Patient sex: M
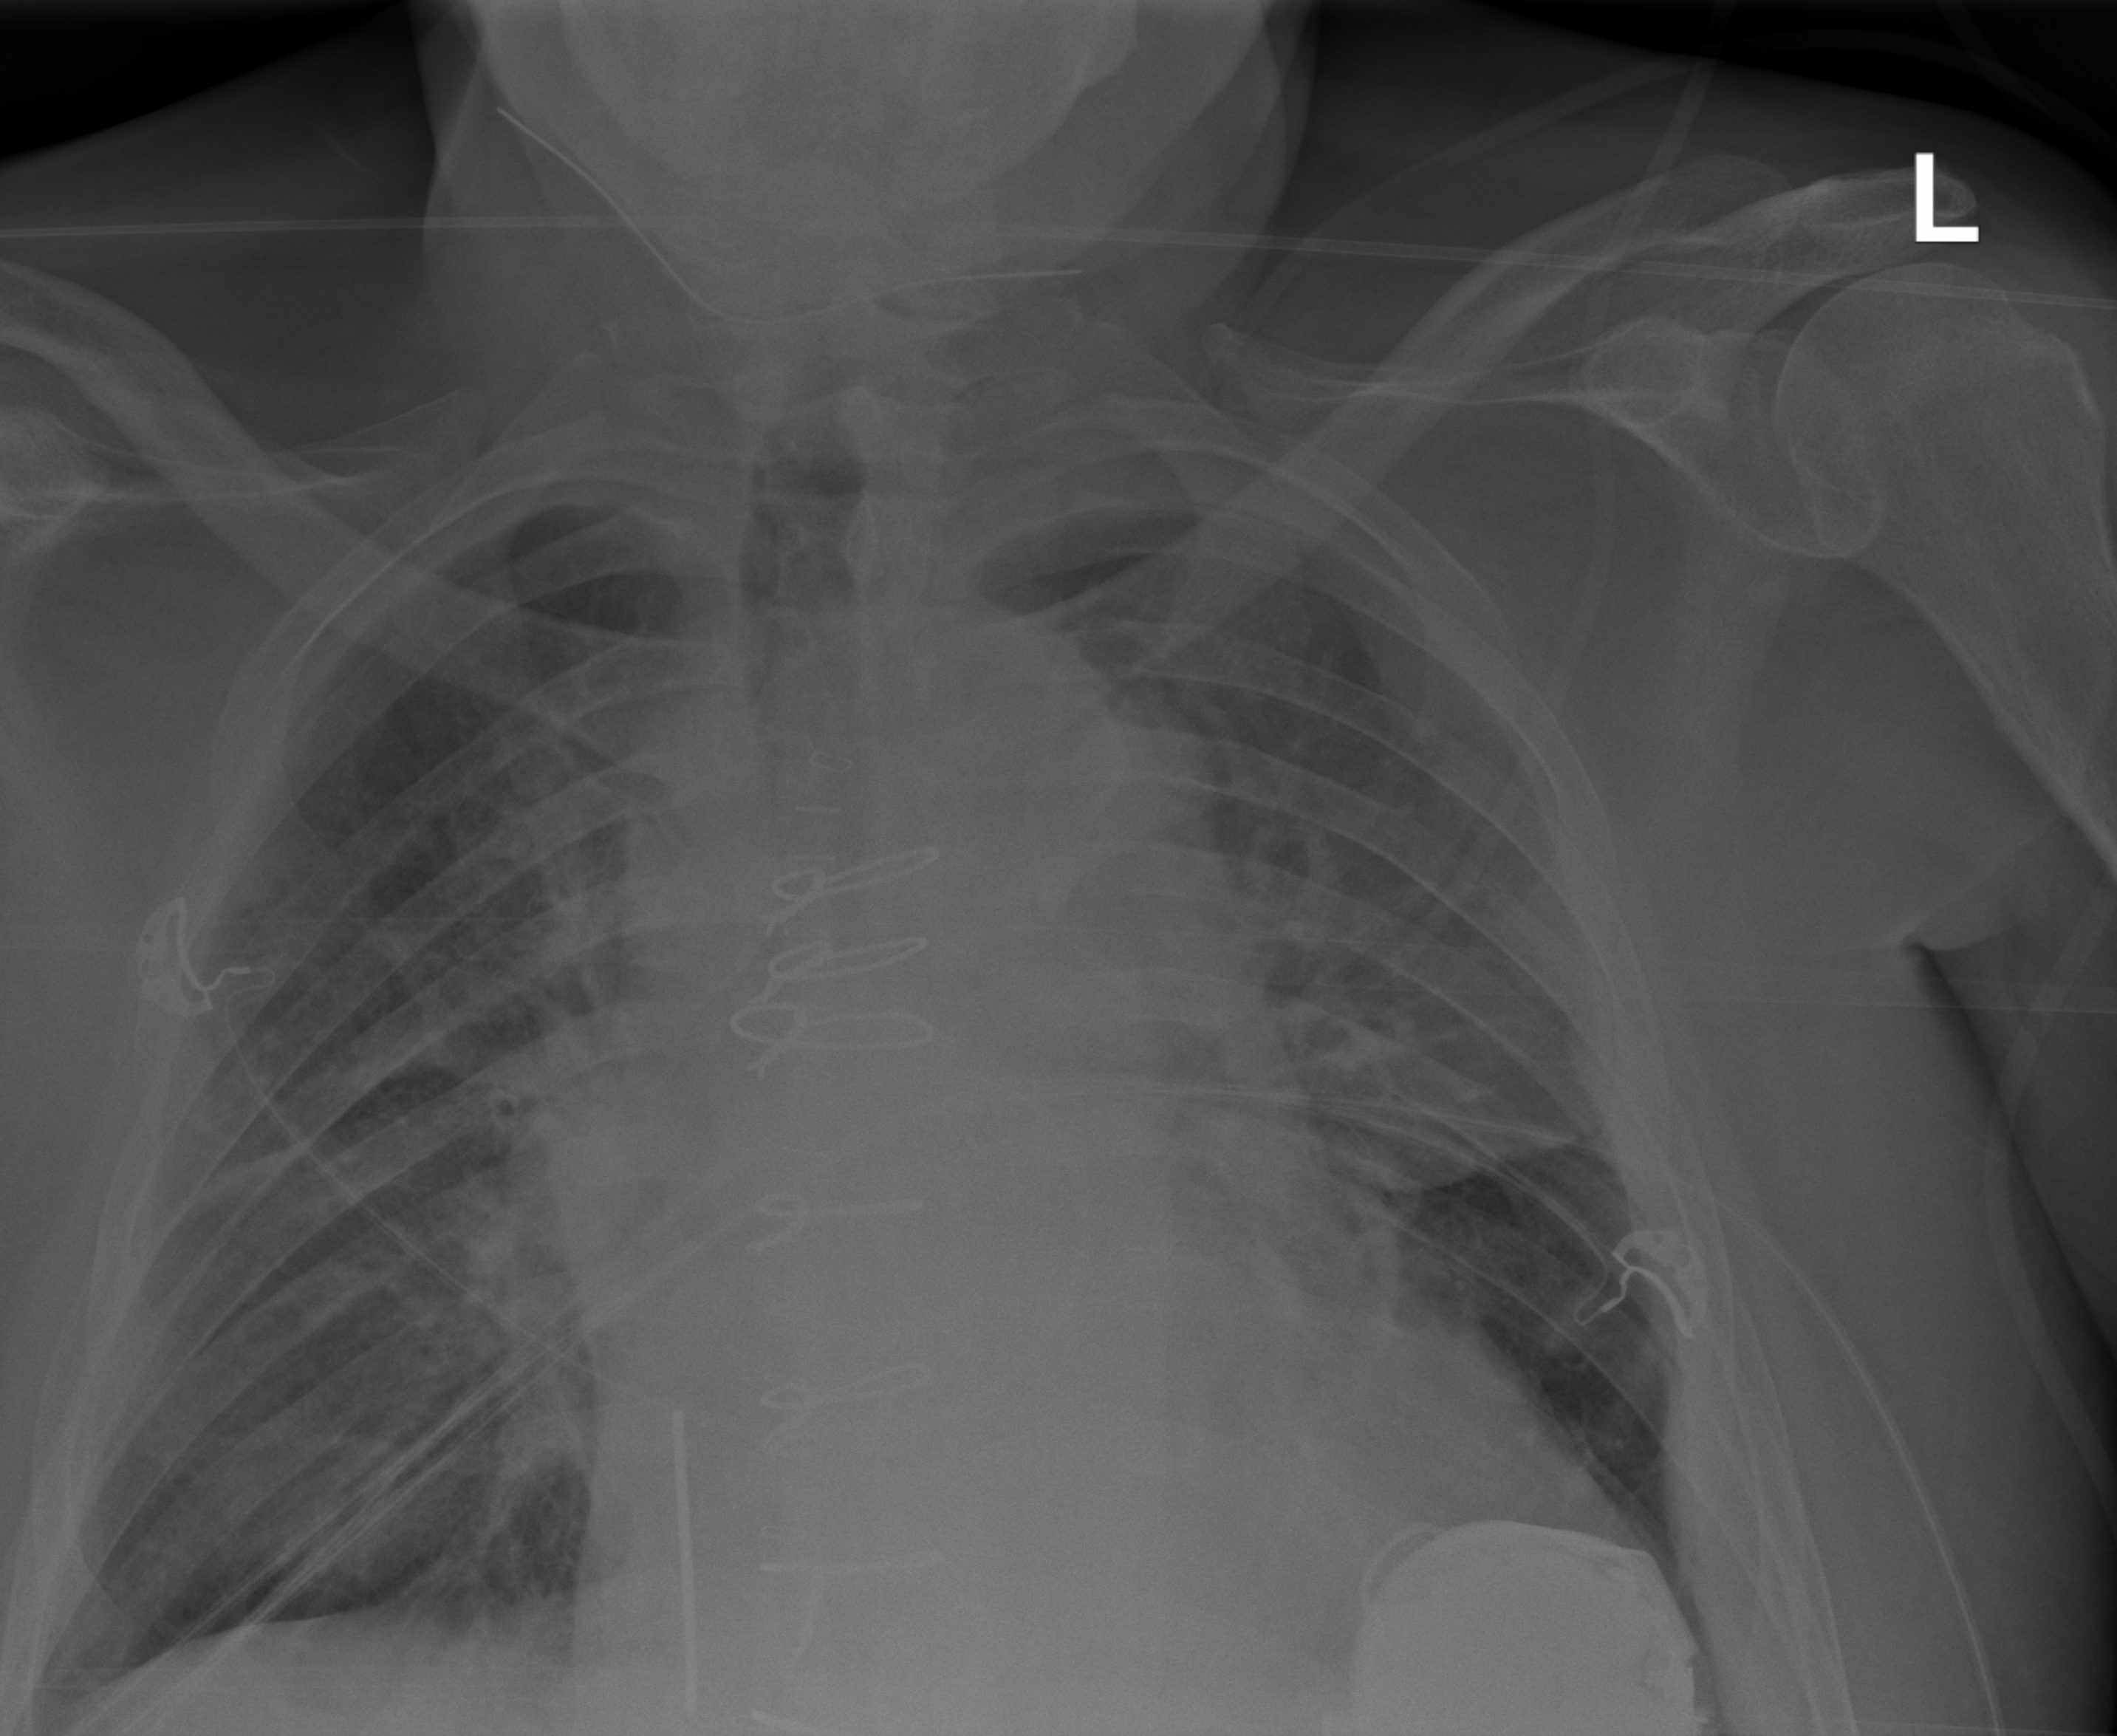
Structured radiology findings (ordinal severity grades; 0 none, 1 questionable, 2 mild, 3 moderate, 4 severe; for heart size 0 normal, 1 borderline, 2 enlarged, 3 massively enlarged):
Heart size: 2
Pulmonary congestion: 3
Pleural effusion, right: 0
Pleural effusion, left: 2
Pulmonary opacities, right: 0
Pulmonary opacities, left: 0
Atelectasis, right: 2
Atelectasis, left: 2